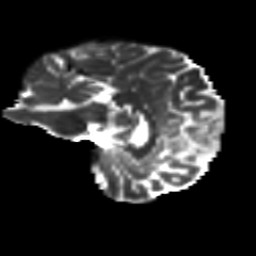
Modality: T2w
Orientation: sagittal
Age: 64
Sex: female
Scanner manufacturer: siemens
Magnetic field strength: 3 T
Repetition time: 8.6 s
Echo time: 0.095 s